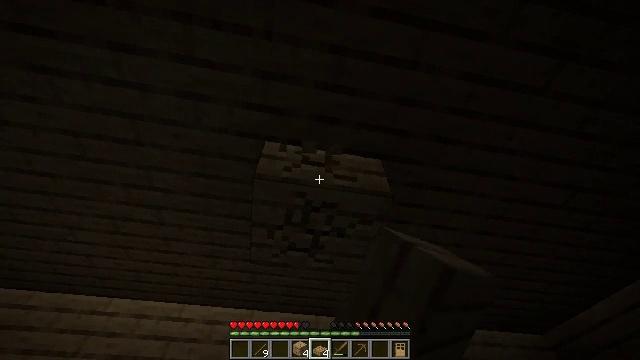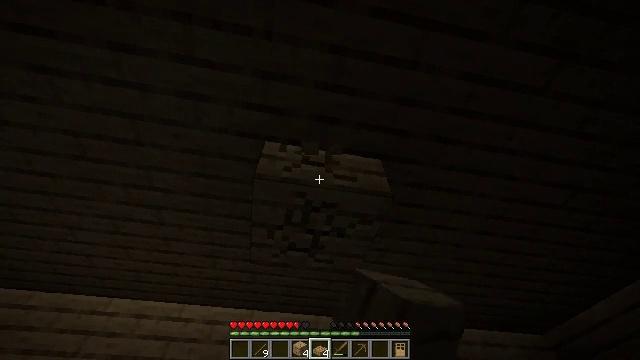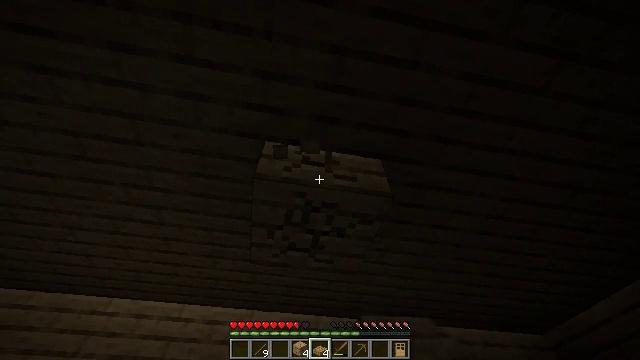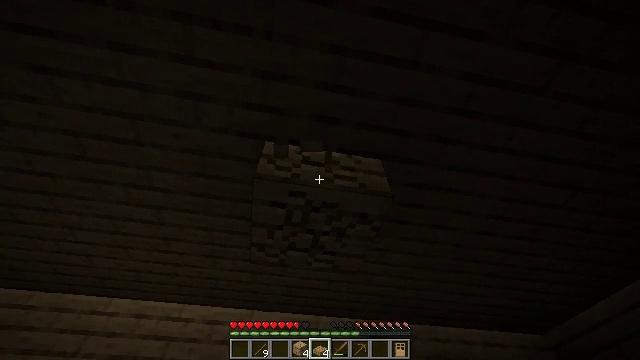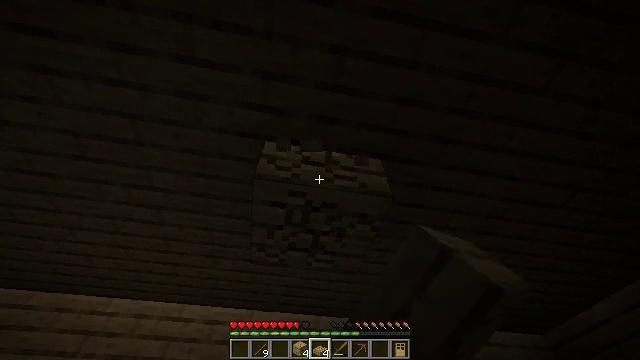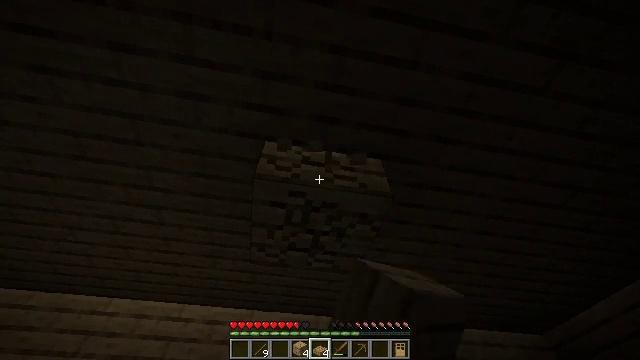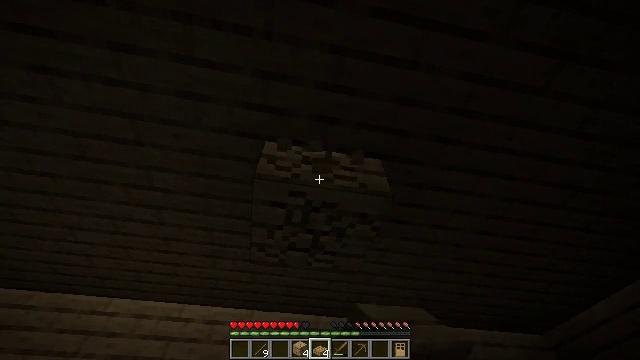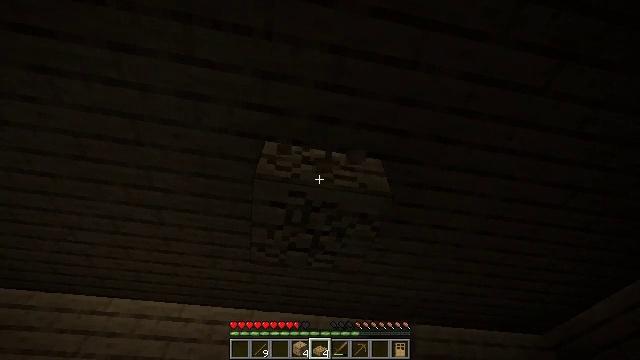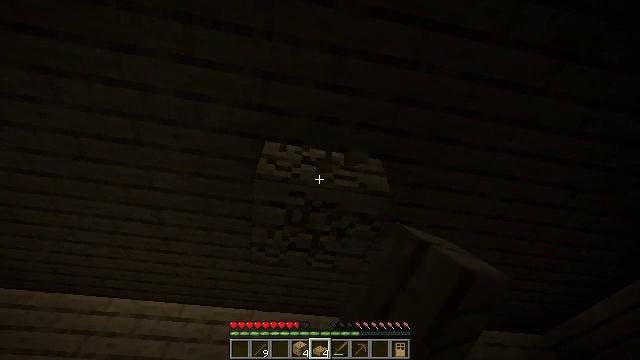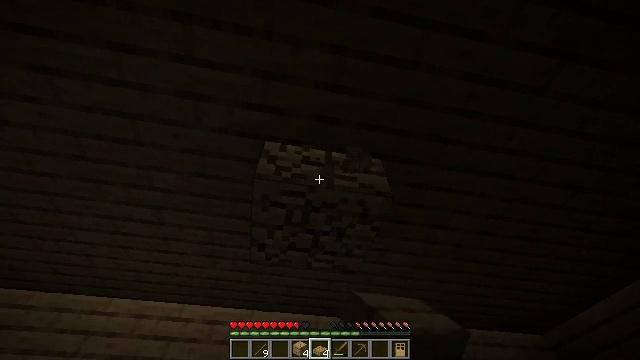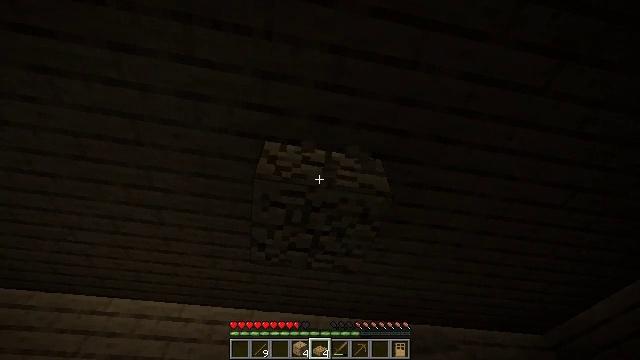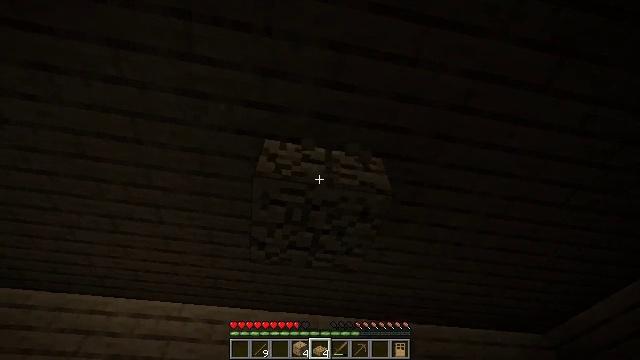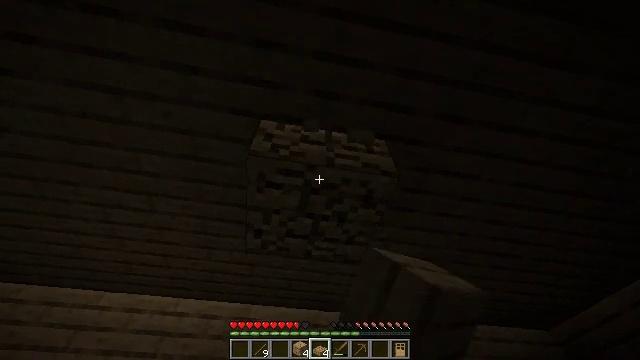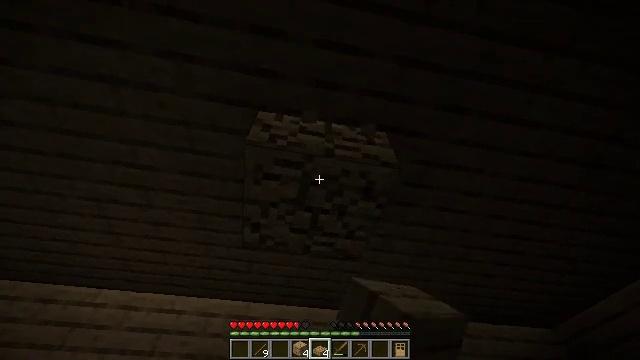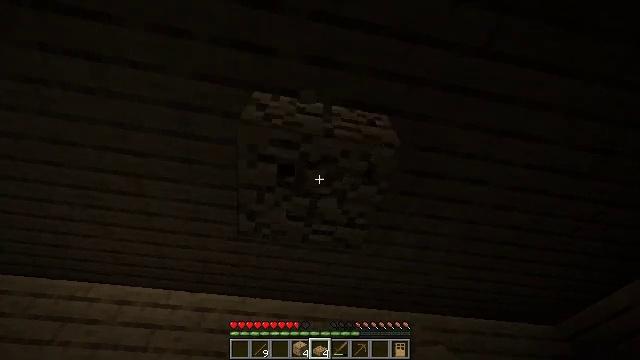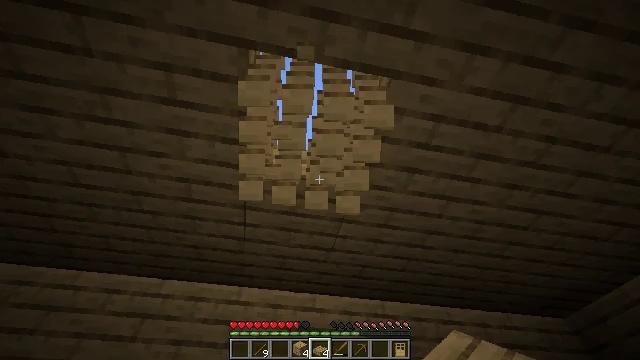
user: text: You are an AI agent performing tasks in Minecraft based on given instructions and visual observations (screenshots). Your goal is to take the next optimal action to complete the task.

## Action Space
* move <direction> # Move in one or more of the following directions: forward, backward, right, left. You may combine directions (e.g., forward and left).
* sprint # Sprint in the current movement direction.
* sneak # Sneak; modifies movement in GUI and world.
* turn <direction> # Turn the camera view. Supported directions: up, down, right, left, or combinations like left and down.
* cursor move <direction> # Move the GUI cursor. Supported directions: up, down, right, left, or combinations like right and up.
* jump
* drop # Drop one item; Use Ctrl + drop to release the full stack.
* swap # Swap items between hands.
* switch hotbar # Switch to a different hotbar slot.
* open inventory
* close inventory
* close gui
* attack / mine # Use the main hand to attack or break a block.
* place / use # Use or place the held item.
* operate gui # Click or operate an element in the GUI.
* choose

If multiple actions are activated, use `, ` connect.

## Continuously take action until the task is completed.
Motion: motion action
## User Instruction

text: Mine the oak slab from the floor.
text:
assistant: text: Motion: attack / mine
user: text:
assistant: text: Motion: attack / mine
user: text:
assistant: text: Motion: attack / mine
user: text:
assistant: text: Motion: attack / mine
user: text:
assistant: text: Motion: attack / mine
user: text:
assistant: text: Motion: attack / mine
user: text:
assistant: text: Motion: attack / mine
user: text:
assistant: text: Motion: attack / mine
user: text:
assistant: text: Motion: attack / mine
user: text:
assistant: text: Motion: attack / mine
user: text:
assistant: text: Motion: move forward, attack / mine
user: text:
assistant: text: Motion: move forward, attack / mine
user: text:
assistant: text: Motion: move forward, attack / mine
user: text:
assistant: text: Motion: move forward, attack / mine
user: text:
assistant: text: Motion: attack / mine
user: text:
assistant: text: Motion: attack / mine
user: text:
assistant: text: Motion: attack / mine
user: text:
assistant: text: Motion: attack / mine
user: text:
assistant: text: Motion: attack / mine
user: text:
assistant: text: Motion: turn up, attack / mine
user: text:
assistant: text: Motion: attack / mine